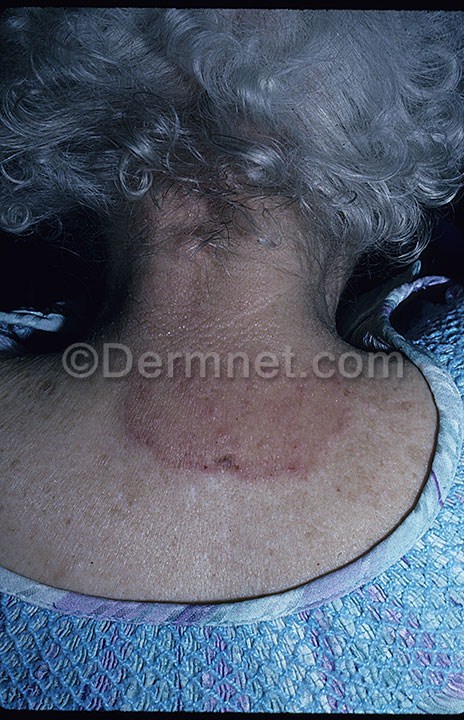
Disease: Tinea Ringworm Candidiasis and other Fungal Infections